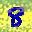
Label: 8